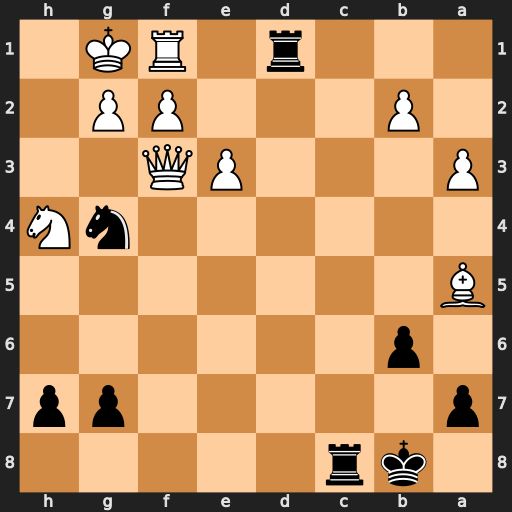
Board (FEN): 1kr5/p5pp/1p6/B7/6nN/P3PQ2/1P3PP1/3r1RK1
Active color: b
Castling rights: -
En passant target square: -
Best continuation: Rxf1+ Kxf1 Nh2+ Ke1 Nxf3+ Nxf3 bxa5